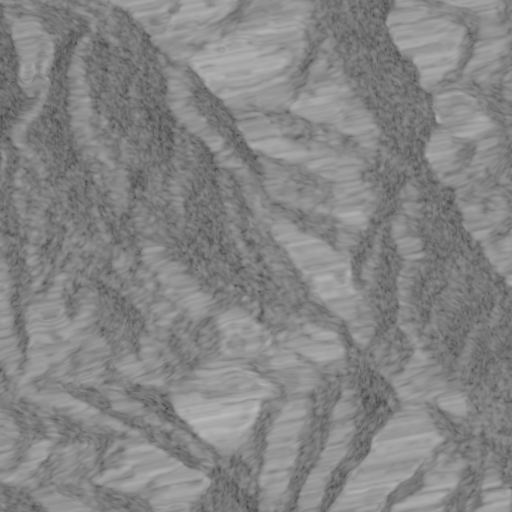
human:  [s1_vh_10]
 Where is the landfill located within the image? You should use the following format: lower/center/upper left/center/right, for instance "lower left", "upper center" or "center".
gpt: The landfill is located in the upper left of the image.
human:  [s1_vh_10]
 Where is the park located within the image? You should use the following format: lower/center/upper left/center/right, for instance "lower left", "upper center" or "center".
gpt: The park is located in the lower left of the image.
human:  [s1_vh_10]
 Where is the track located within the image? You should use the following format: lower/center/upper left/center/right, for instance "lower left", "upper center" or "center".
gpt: There is no track in the image.

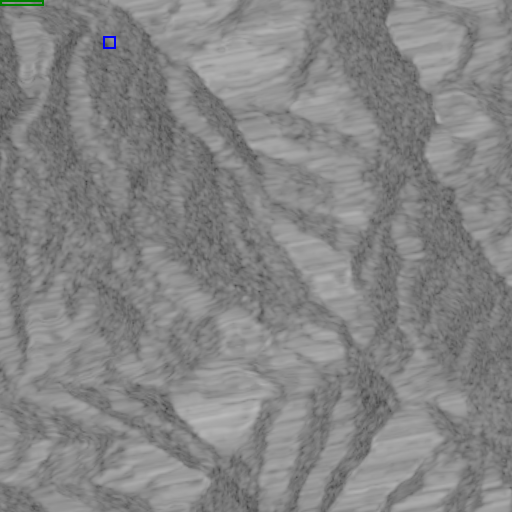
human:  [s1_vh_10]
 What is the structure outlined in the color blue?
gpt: The structure outlined in blue is a landfill.
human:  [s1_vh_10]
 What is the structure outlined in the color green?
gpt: The structure outlined in green is a quarry.
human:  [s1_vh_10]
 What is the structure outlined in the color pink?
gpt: There is no pink outline.